Field crop: maize
Growth stage: 2
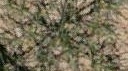
Species: salsola